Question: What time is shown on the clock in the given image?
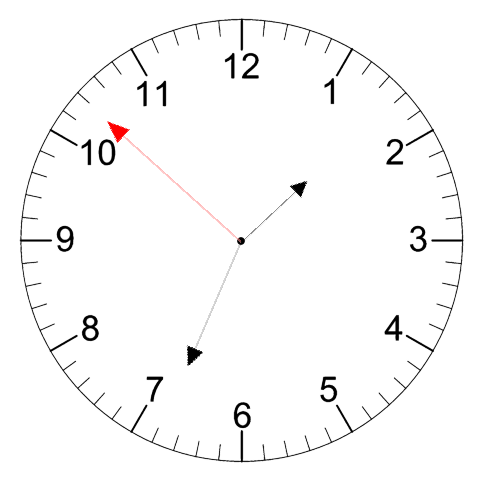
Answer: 01:33:52